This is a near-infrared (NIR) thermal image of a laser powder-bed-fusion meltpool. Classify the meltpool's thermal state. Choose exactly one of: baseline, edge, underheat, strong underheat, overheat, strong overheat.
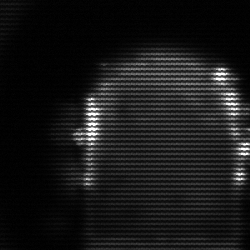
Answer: baseline